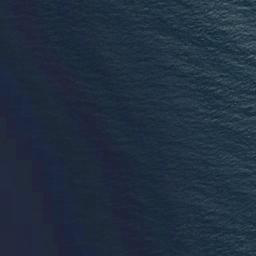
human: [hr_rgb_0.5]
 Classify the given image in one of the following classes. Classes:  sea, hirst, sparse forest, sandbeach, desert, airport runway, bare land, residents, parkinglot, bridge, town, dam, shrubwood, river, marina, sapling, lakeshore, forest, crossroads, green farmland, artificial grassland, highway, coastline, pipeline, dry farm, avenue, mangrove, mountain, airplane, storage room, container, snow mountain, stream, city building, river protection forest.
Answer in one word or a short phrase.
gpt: sea